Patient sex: F
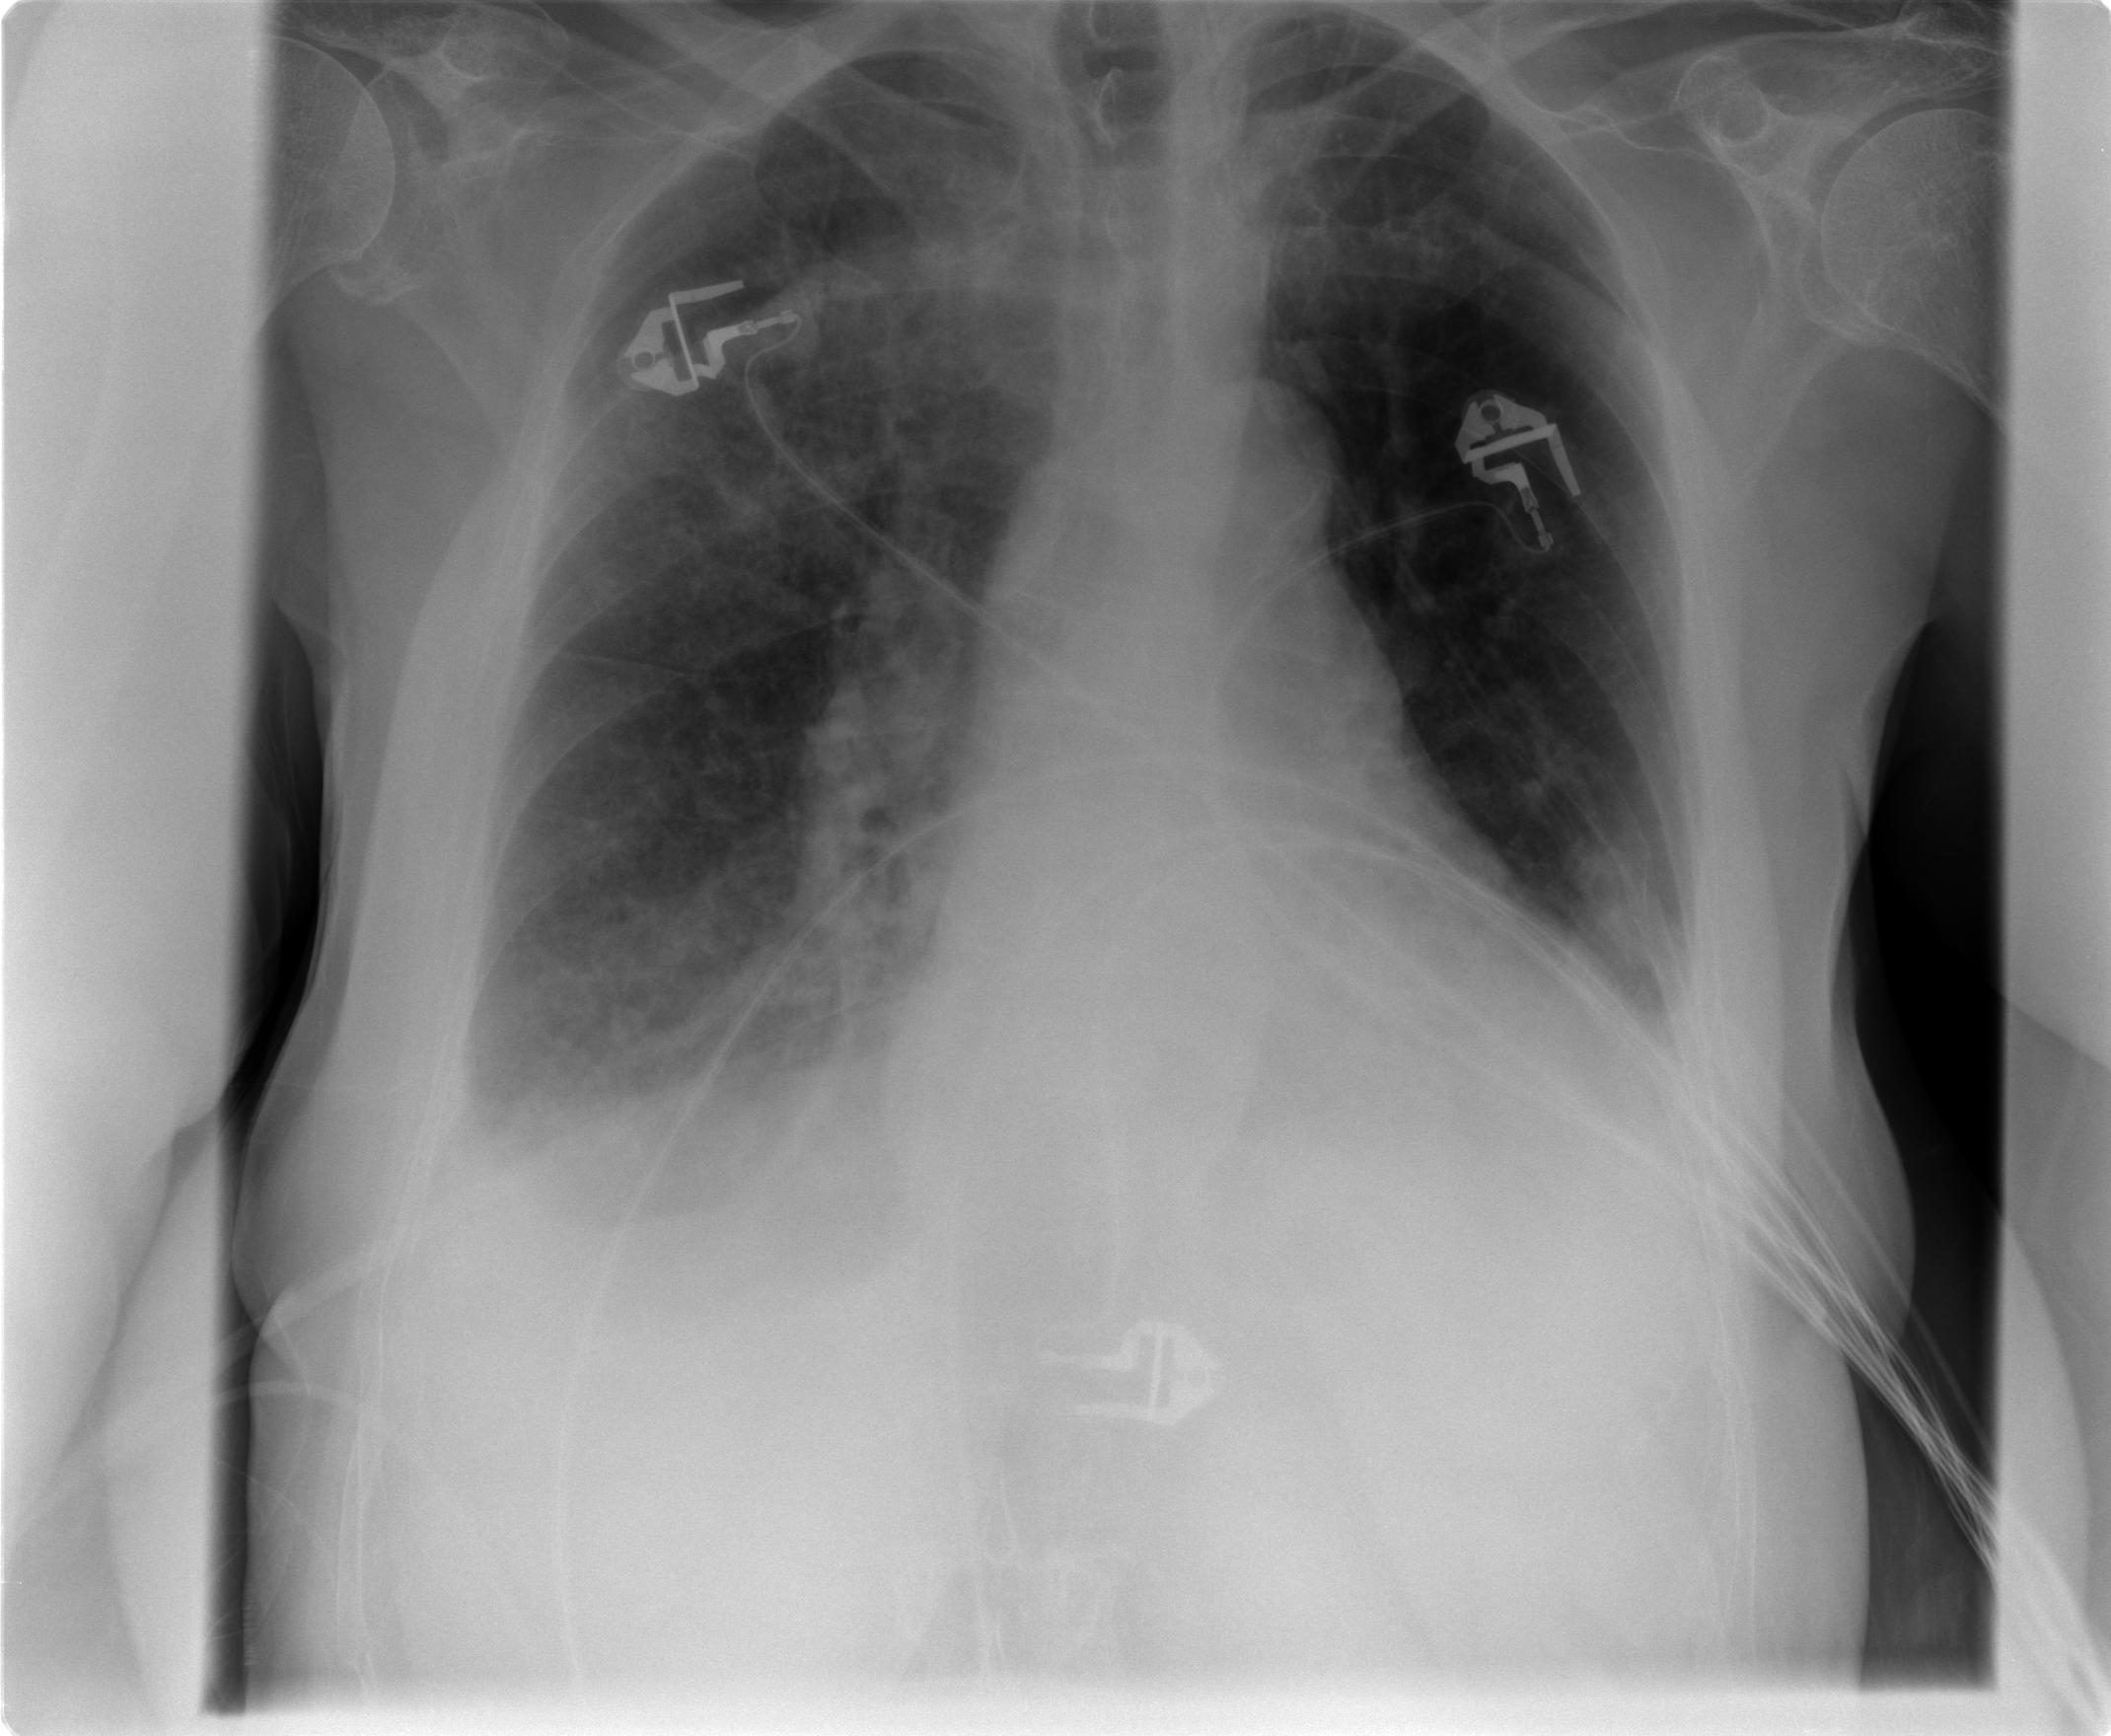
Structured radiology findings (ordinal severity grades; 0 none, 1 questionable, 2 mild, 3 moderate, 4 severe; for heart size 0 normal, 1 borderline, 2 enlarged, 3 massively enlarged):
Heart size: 2
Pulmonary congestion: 1
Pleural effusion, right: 2
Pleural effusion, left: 2
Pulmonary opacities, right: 2
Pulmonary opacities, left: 0
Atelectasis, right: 2
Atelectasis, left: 2